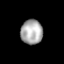
Tissue: prostate
Cell type: T cells
Senescence score: 0.2046
Nuclear area (px): 526
Mean DAPI intensity: 171.705